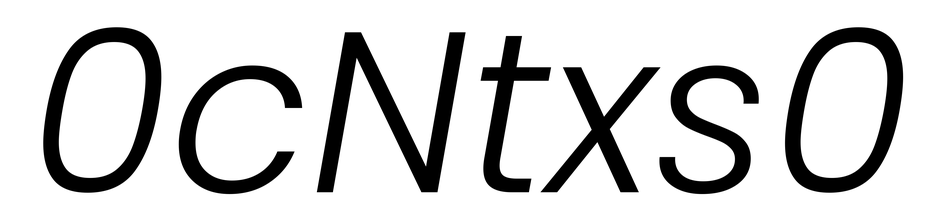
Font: Poppins-LightItalic